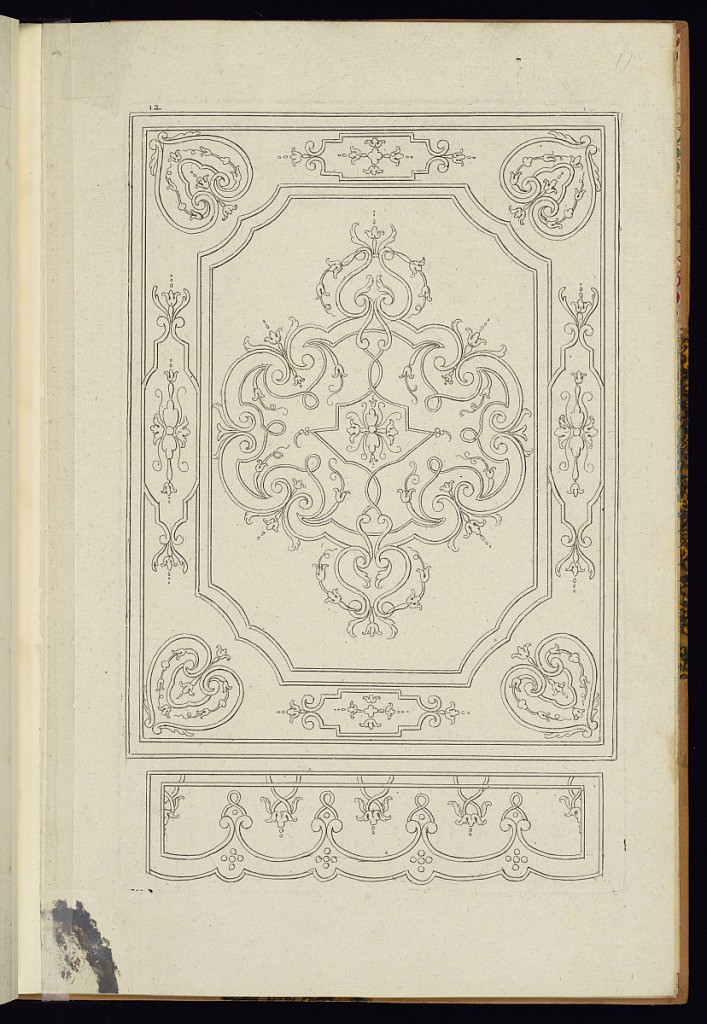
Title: Tester and Valance Designs
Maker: Nicolas Guérard, French, ca.1648 – 1719
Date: late 17th century
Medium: Etching on laid paper
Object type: Print
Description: Designs for an embroidered bed tester and valance featuring strapwork, fleurons, rosettes, and foliate scrolls. The plate is numbered.